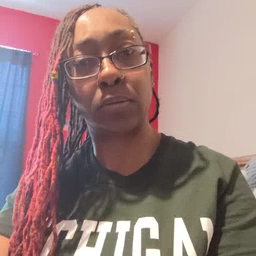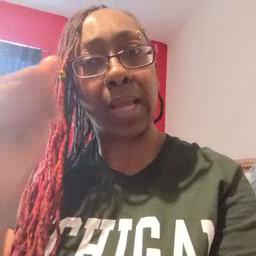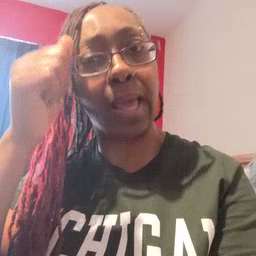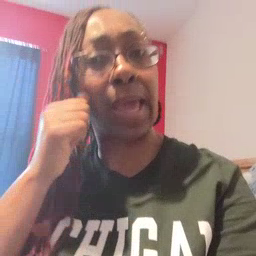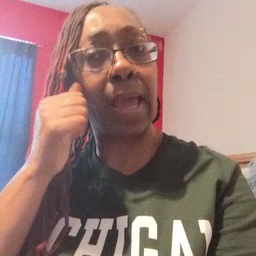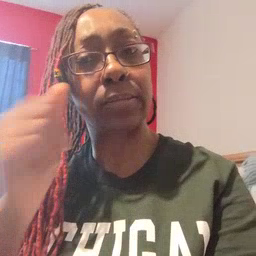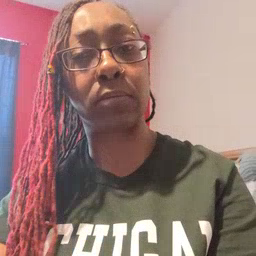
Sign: aunt